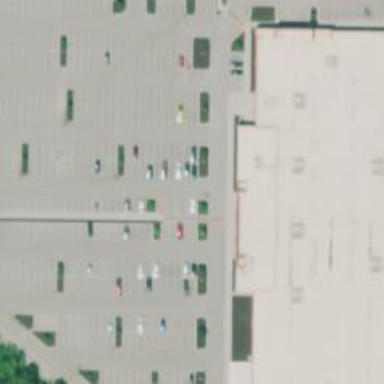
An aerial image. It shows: Parking space.